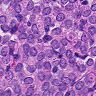
Metastatic tissue present: yes